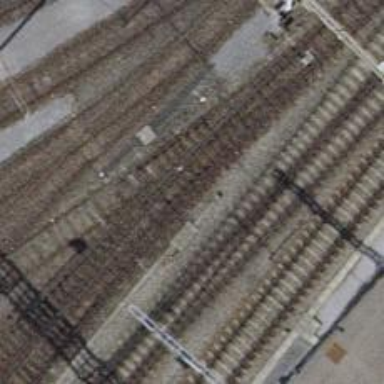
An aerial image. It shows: Yard with single rail track. The railway track is electrified with contact line for service purposes.